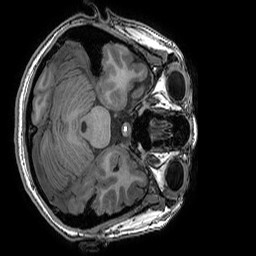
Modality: T1w
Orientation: axial
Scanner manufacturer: ge
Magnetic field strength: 3 T
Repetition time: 0.008512 s
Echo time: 0.003336 s